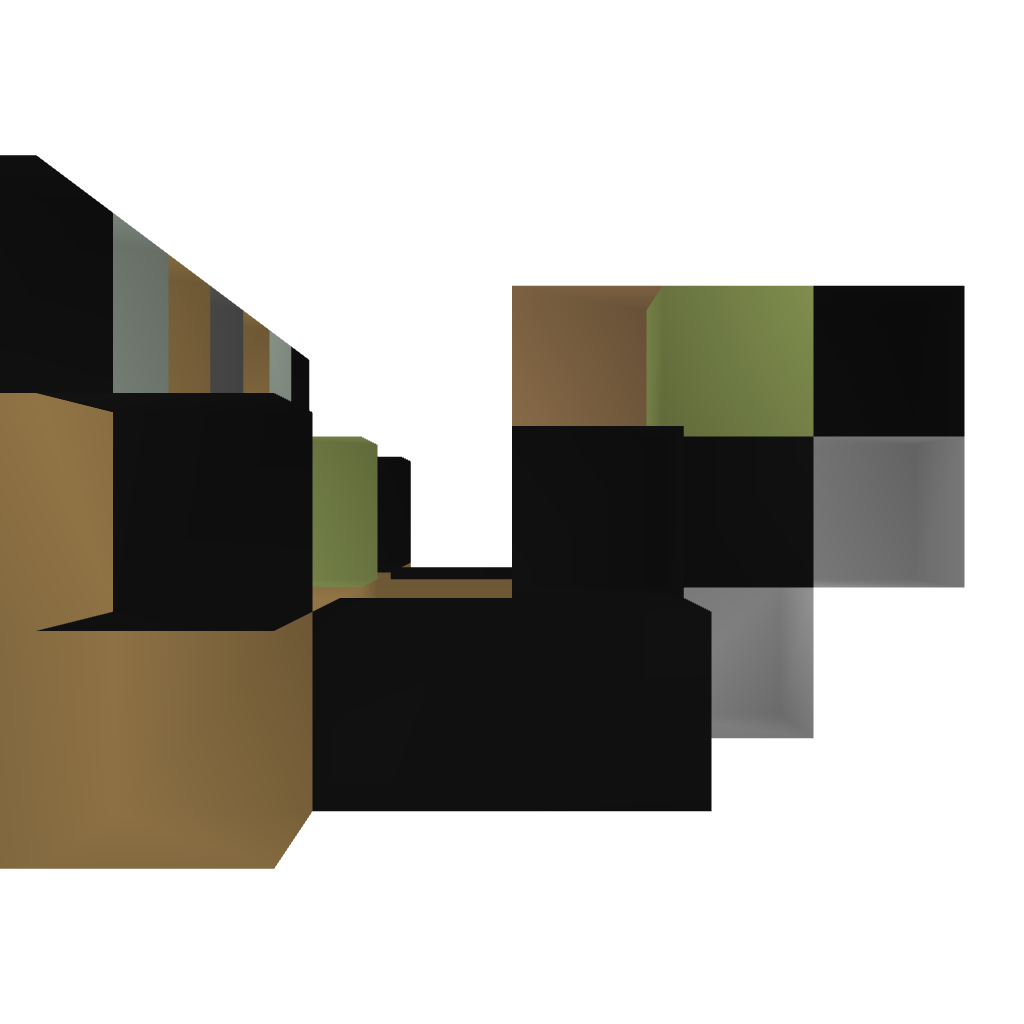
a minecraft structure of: Food Machine